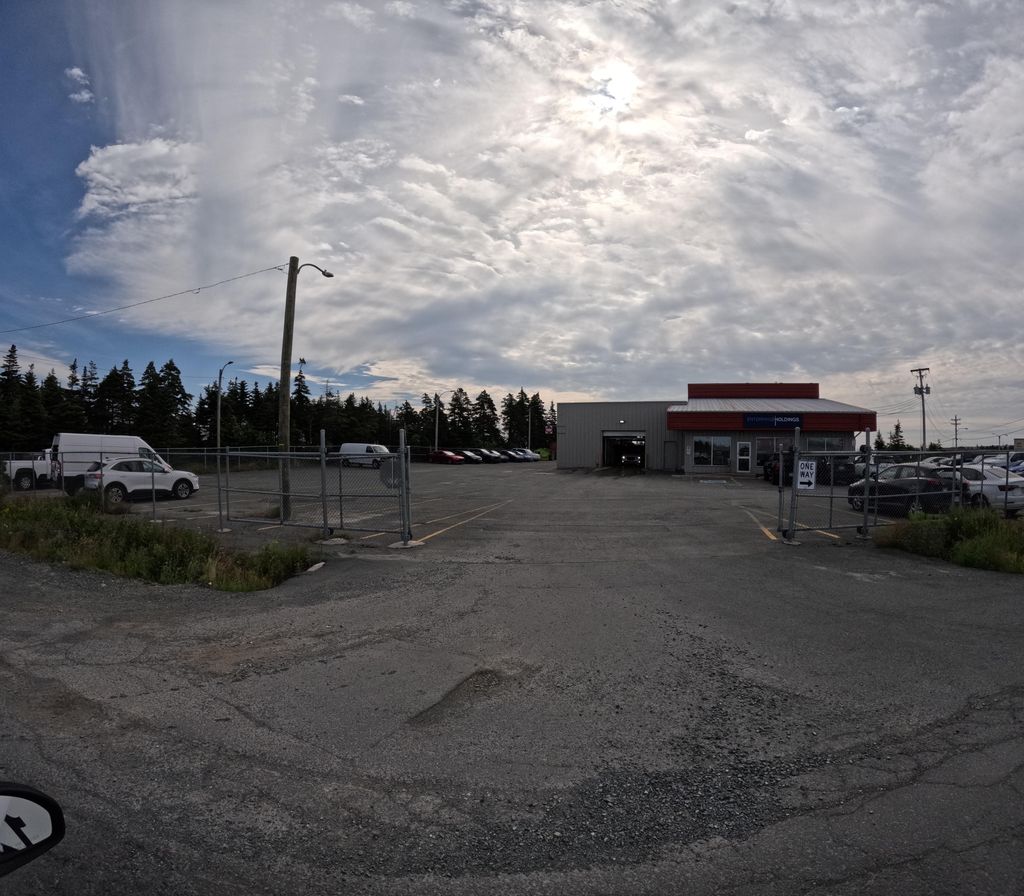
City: st_johns